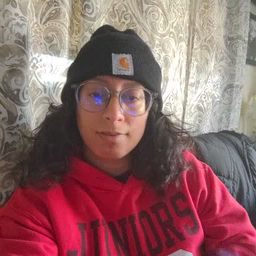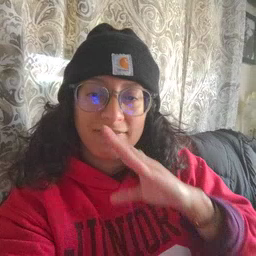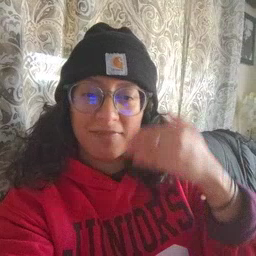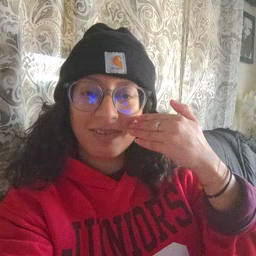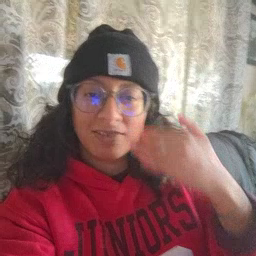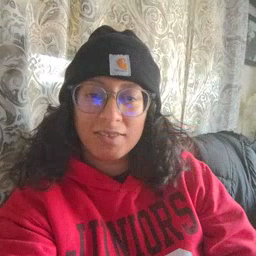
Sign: smile